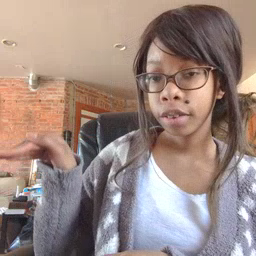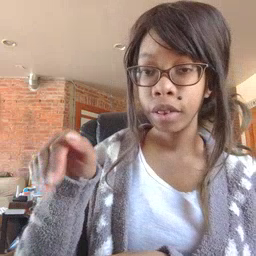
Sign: child